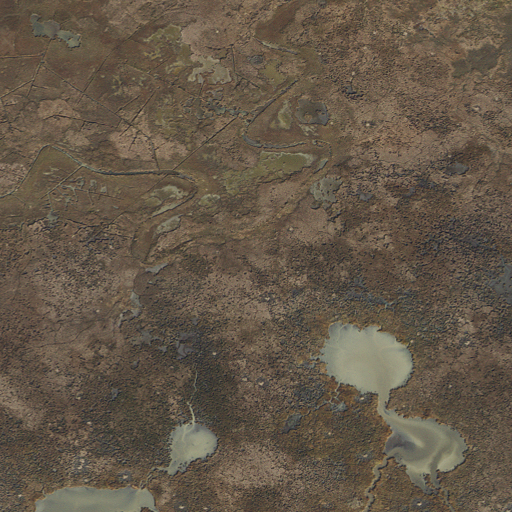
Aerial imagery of island in Maryland named Greys Island containing herbaceous wetlands and open water